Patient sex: F
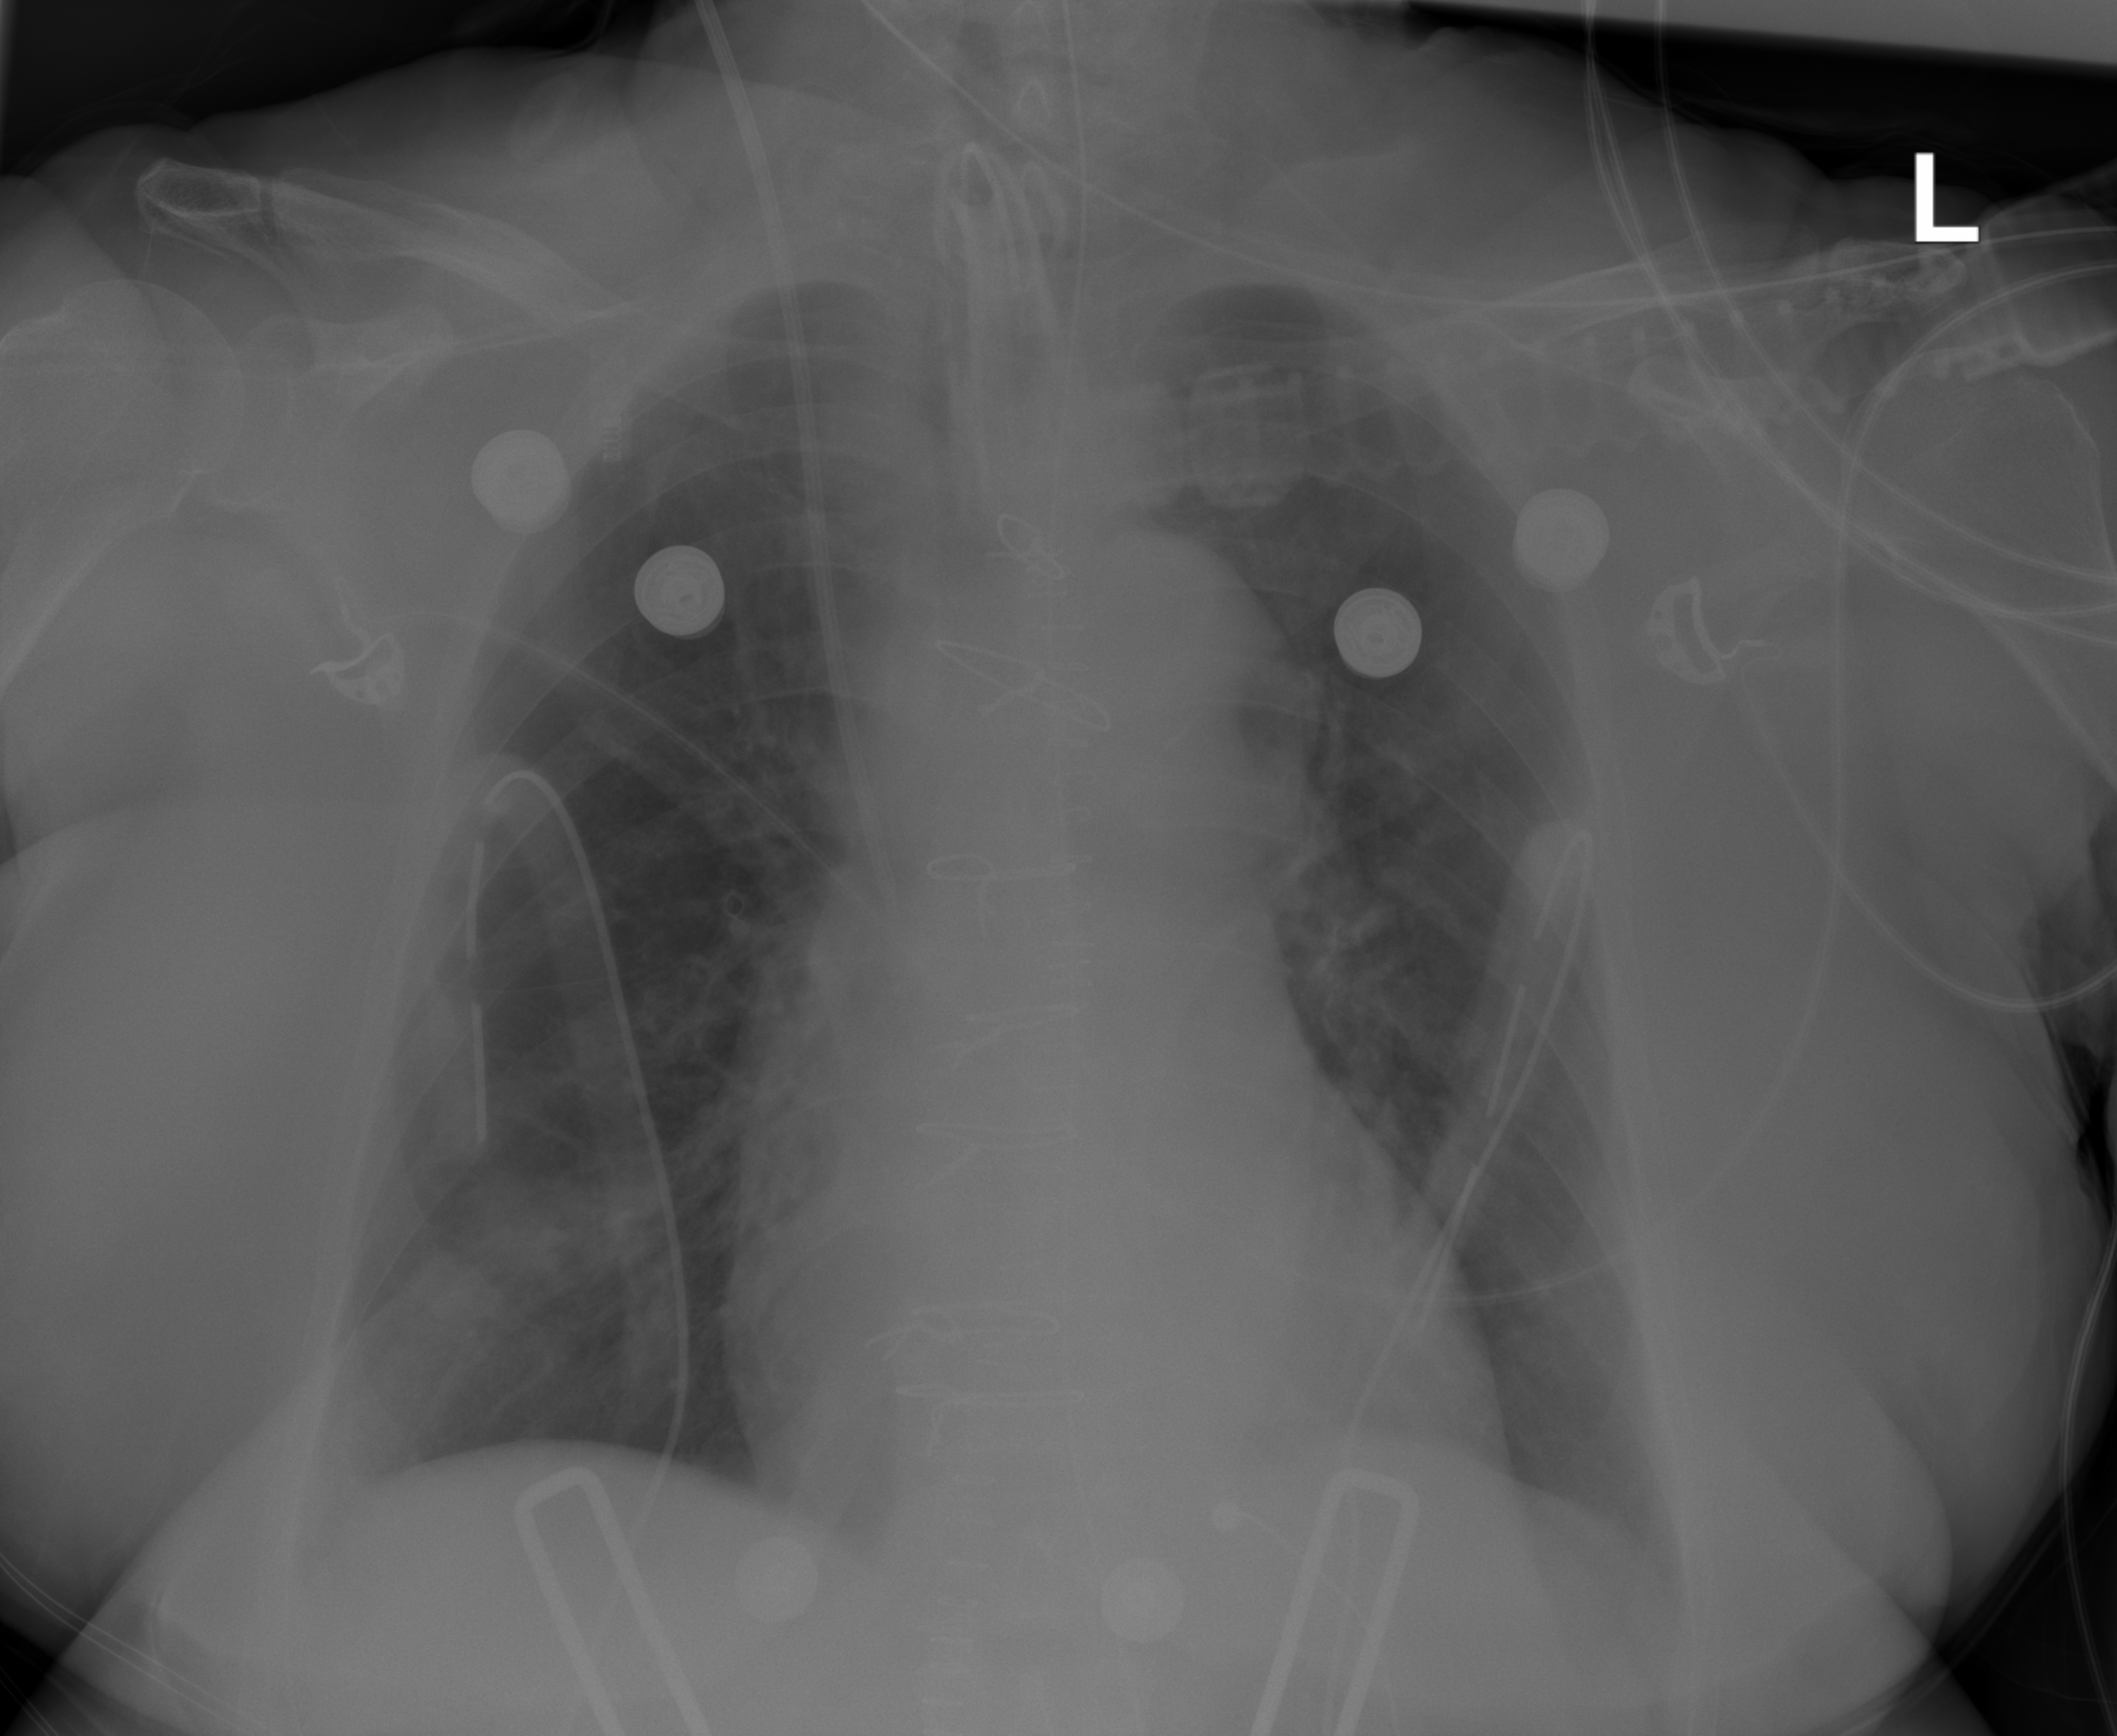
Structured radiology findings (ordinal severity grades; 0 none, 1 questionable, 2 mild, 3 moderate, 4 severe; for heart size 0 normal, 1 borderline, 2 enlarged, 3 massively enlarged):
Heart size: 0
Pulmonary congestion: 0
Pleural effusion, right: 1
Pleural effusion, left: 0
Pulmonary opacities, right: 0
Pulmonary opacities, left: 0
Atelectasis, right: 2
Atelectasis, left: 0